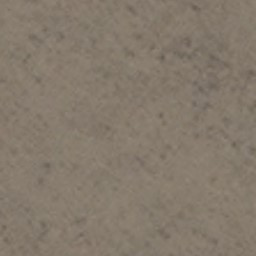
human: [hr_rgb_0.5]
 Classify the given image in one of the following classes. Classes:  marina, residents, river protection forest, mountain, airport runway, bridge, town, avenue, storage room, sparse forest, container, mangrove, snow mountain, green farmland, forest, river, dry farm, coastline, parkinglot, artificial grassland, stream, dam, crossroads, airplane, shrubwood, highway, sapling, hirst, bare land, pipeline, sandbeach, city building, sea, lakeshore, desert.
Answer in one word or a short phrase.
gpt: bare land